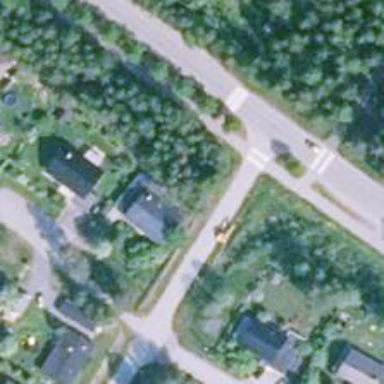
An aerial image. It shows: Uncontrolled road crossing.